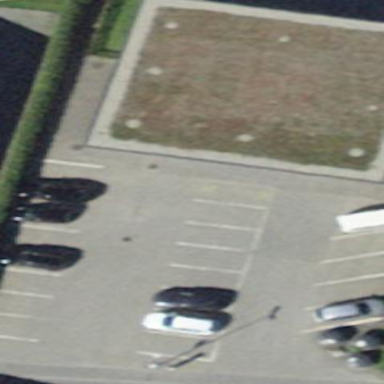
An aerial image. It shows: Parking area with surface.